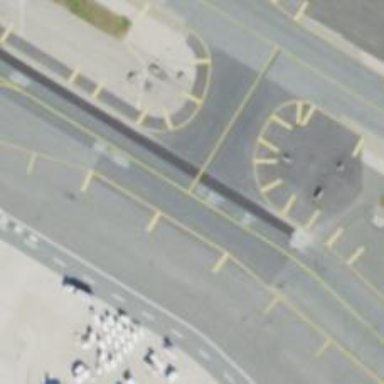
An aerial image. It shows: Image of taxiway at airport.